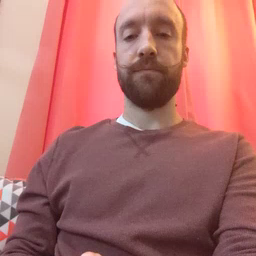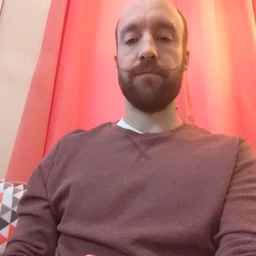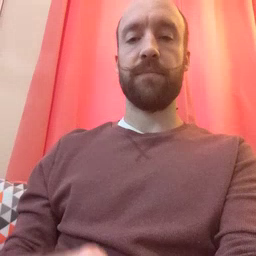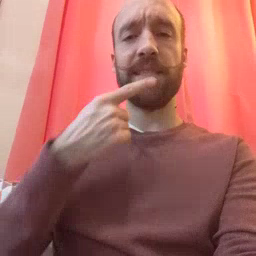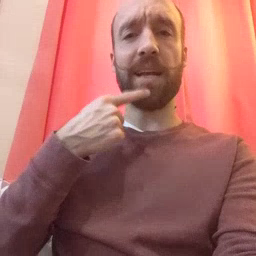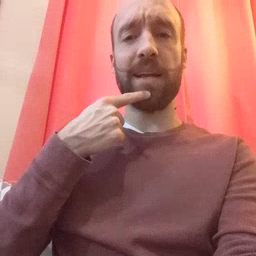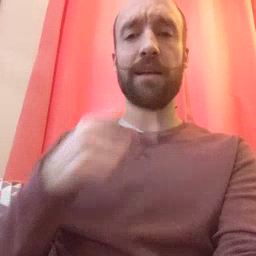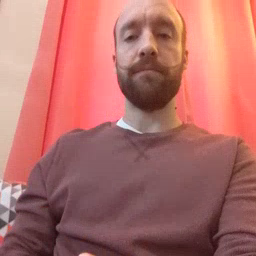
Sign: say